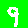
Digit: 9